Current action and preconditions to check: trajectory_clear

Your task: For each precondition in the list above, predict whether it will hold at this action.

Consider the current scene as observed from the mobile robot's camera, and analyze the predicted future states of all dynamic agents (e.g., people, animals, vehicles, or any moving entities) within the NEXT SECOND.

IMPORTANT: Only answer "very likely" if you are absolutely certain—based on strong, clear evidence—that a dynamic agent will violate the precondition in the predicted future state. Do NOT answer "very likely" for unlikely, ambiguous, or low-probability risks.

Ask yourself for each precondition: Is there a high probability, with clear and convincing evidence, that the predicted future states of any dynamic agent will interfere with the predicted future state of the currently executing action within the NEXT SECOND, causing that precondition to fail?

Assess the risk level based on these predictions. Use "likely" or "very likely" if motions create a clear risk of interference.

Use "neutral" or "improbable" if agents are nearby but their predicted paths are clearly diverging or non-conflicting.

Failure Risk Categories: "very improbable", "improbable", "neutral", "likely", "very likely"

Answer Format: Output ONLY the probability_of_failure value from these categories: "very improbable", "improbable", "neutral", "likely", "very likely"

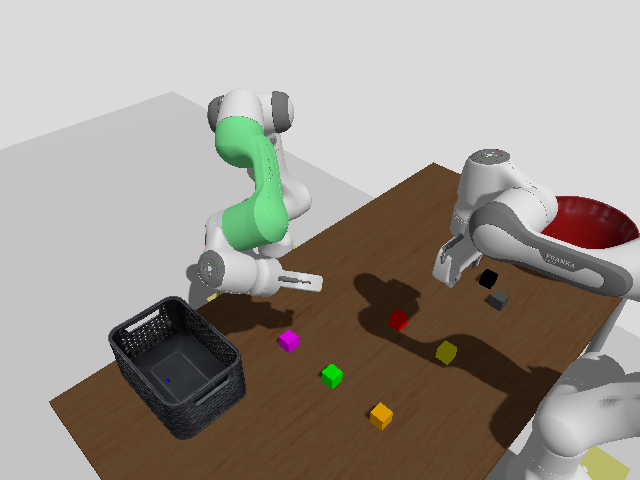

Answer: very improbable